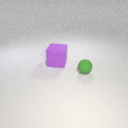
large purple rubber cube behind small green rubber sphere